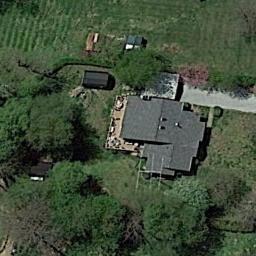
Label: residential